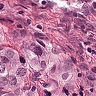
Metastatic tissue present: yes